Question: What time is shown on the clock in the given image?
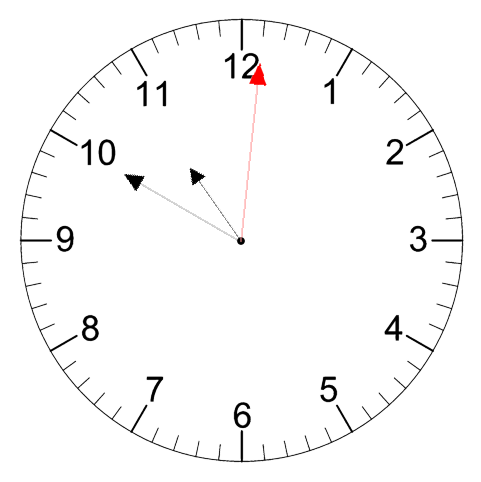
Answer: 10:50:01